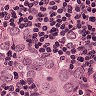
Metastatic tissue present: yes